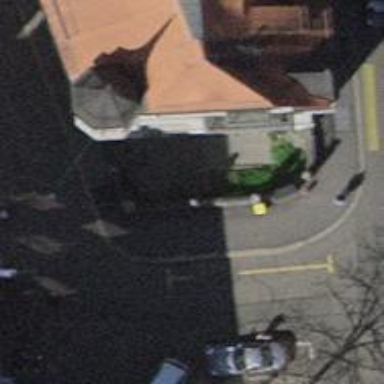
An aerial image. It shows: Post box is visible.